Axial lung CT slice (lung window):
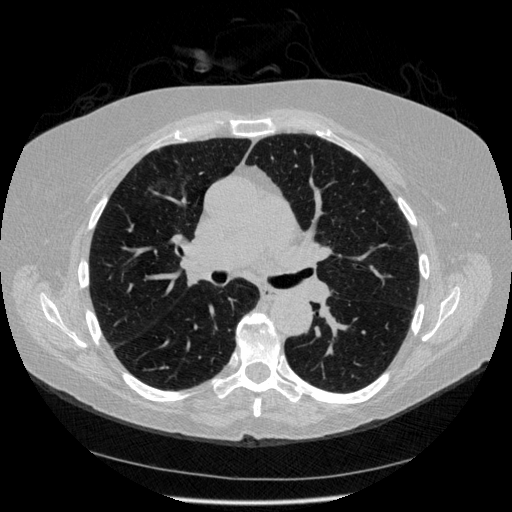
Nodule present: no